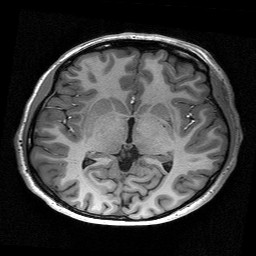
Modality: T1w
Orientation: coronal
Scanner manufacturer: siemens
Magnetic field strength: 3 T
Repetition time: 2.53 s
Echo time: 0.00267 s